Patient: sex F, age 40
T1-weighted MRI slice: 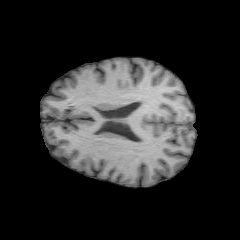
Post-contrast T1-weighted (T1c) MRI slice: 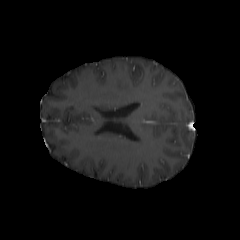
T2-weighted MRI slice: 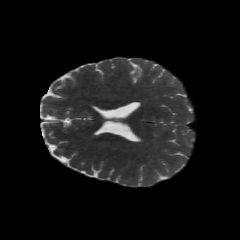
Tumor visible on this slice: no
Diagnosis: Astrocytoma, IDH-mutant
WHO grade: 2